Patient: sex F, age 43
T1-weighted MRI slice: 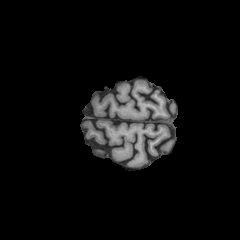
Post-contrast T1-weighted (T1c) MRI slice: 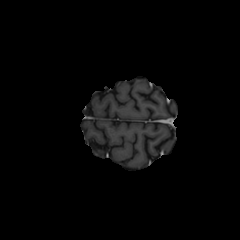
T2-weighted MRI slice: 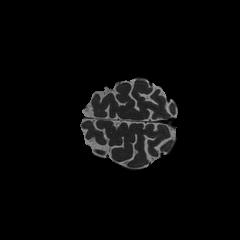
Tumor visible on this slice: no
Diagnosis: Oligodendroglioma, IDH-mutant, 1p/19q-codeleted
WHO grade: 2